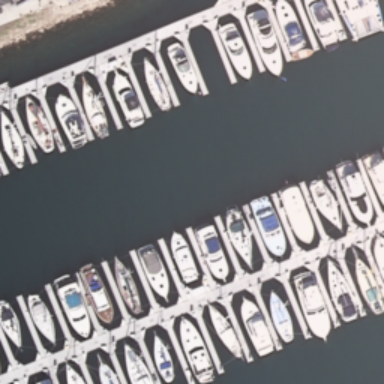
Lots of boats docked in lines at the harbor .